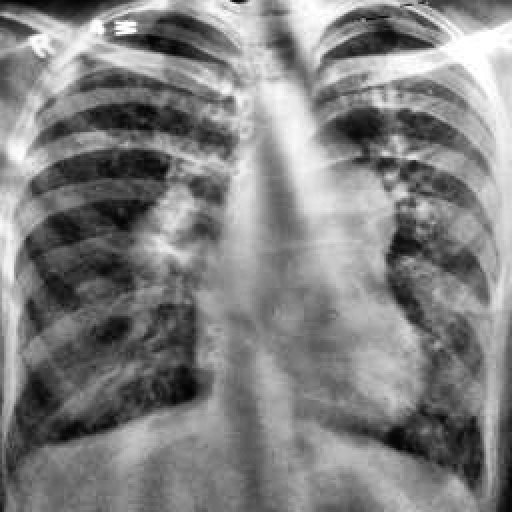
Finding: TUBERCULOSIS